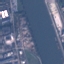
Land use / land cover: River